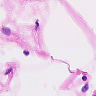
Metastatic tissue present: no